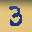
Label: 3